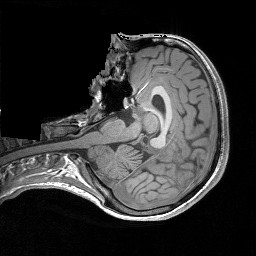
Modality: T1w
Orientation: axial